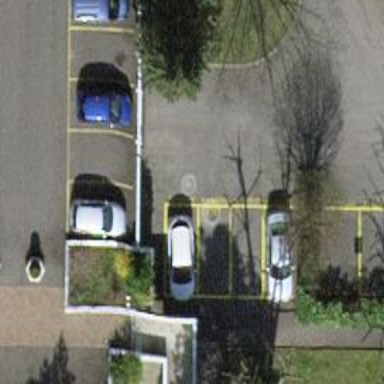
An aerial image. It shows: Parking entrance.